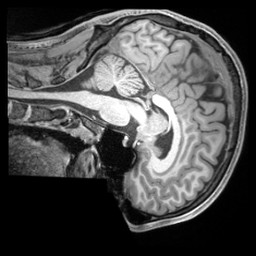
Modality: T1w
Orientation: sagittal
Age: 27
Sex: male
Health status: ill
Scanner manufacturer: siemens
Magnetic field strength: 3 T
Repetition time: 2.2 s
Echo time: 0.00218 s